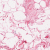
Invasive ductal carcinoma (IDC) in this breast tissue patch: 0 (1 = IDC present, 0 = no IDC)